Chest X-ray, AP view. Patient: 20 years old, sex M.
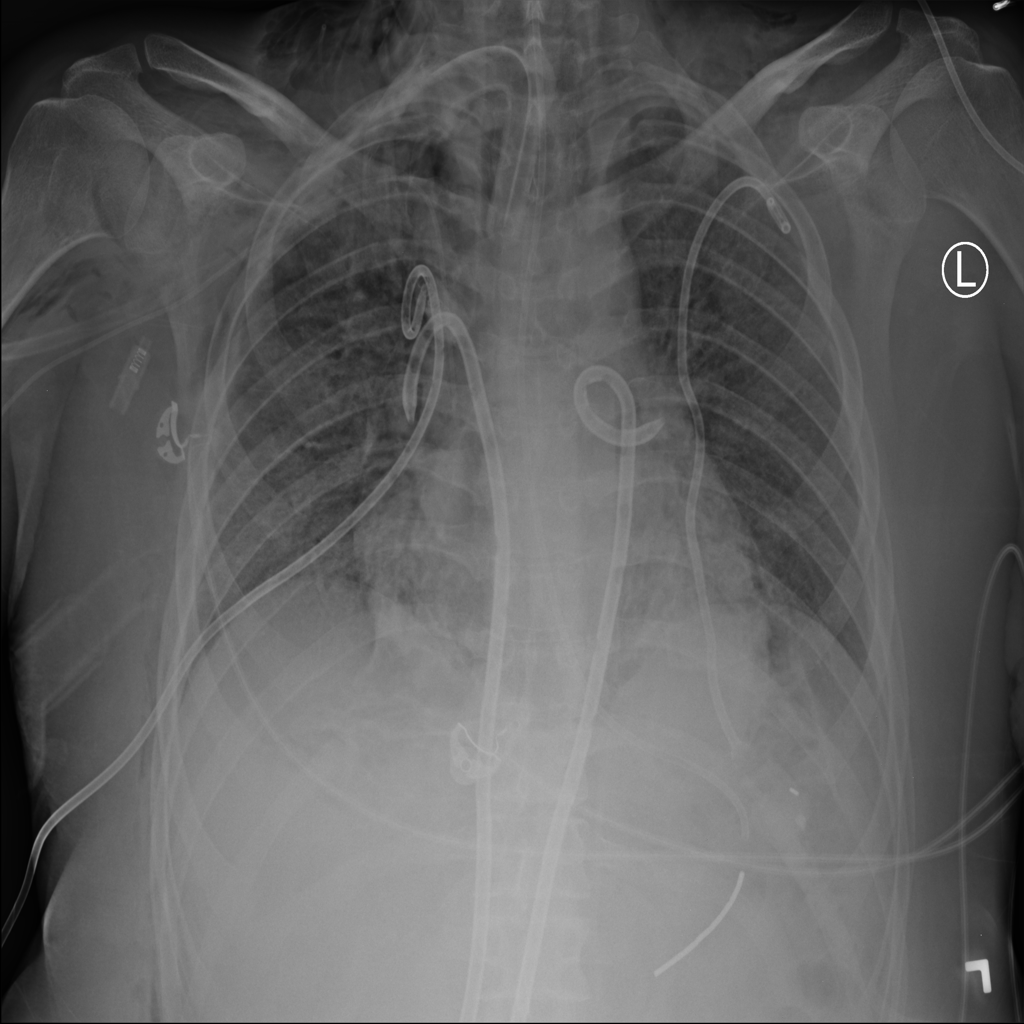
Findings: No Finding